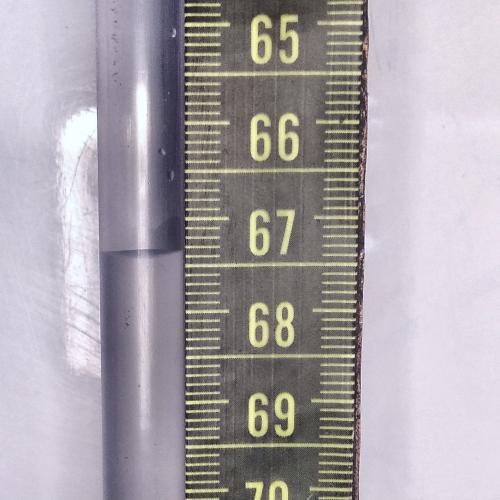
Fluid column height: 67.3 cm